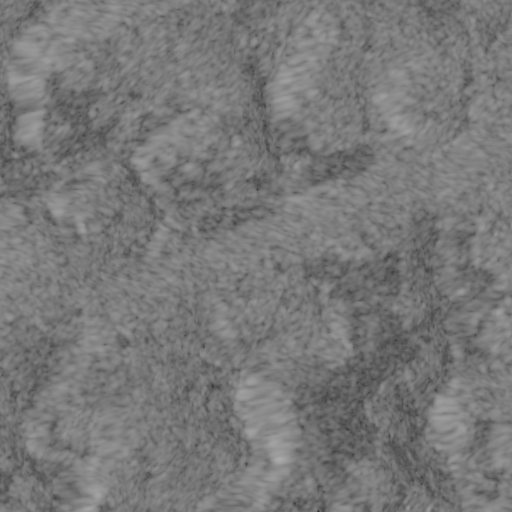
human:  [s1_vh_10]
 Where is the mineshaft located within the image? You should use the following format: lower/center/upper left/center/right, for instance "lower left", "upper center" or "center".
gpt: The mineshaft is located in the lower center of the image.
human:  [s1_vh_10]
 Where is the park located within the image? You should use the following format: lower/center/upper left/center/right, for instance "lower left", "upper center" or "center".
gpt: There is no park in the image.

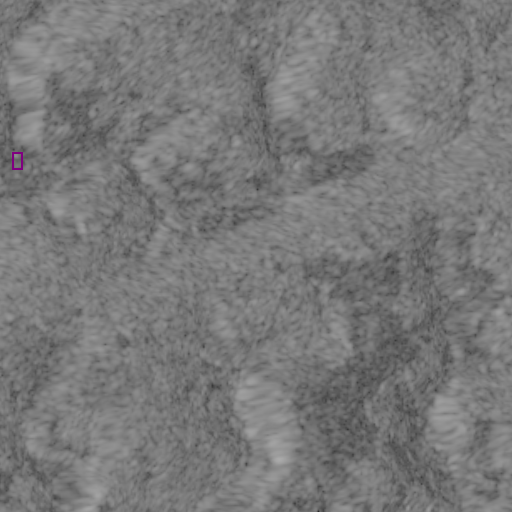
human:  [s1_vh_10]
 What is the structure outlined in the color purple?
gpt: The structure outlined in purple is a park.
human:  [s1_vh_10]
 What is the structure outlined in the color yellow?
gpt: There is no yellow outline.